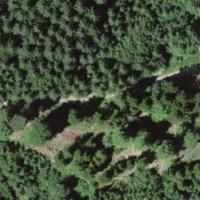
EUNIS habitat code: 44
Species observed at this site:
Sorbus aucuparia